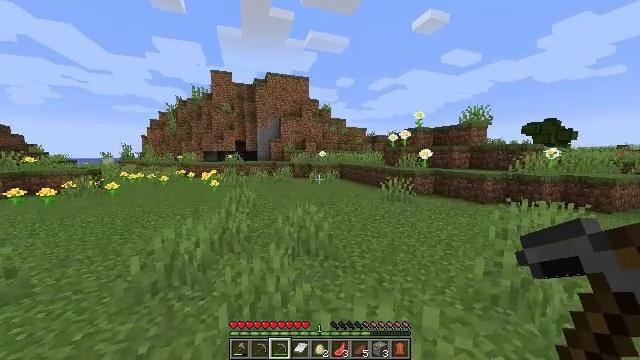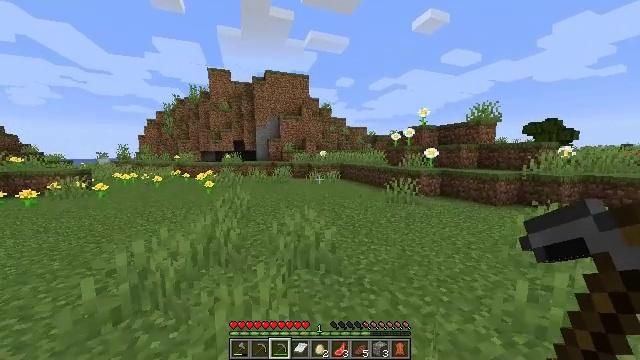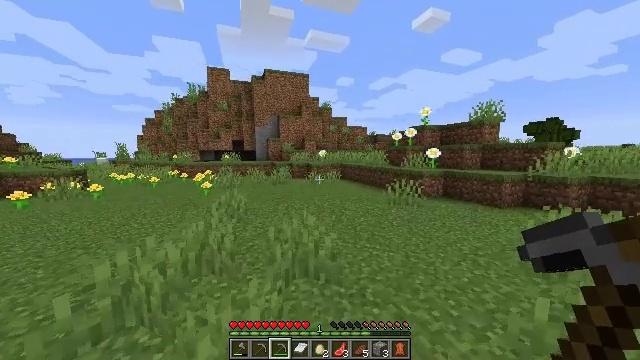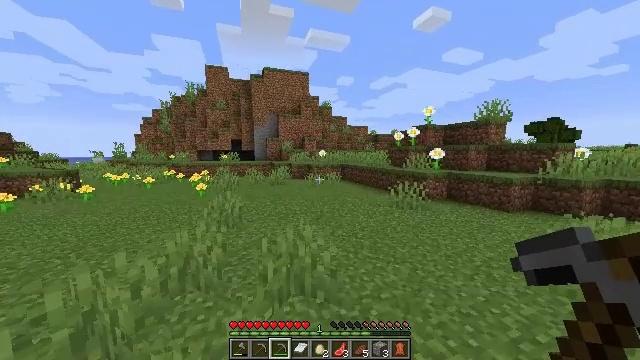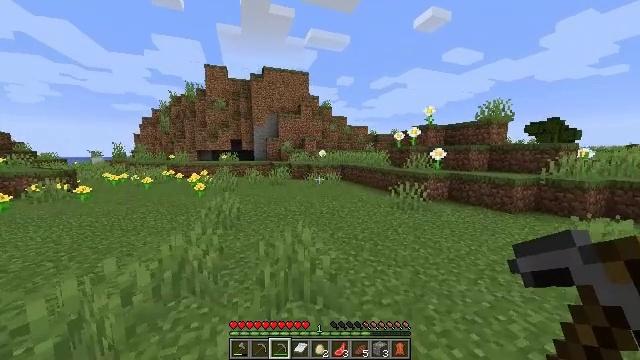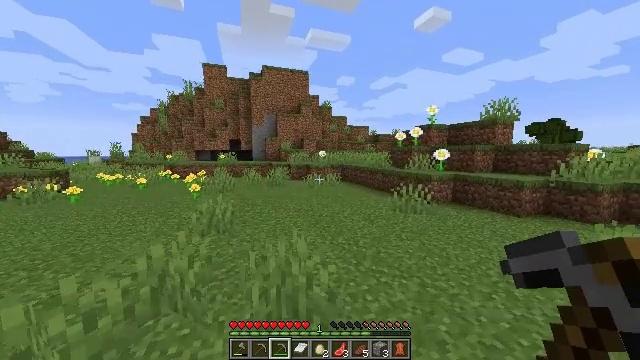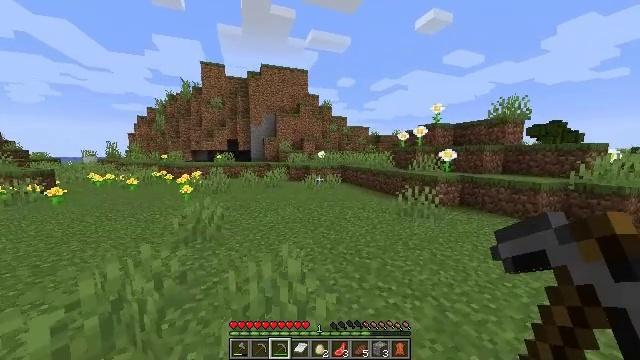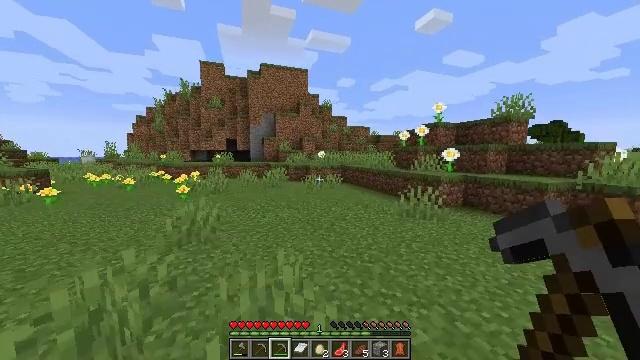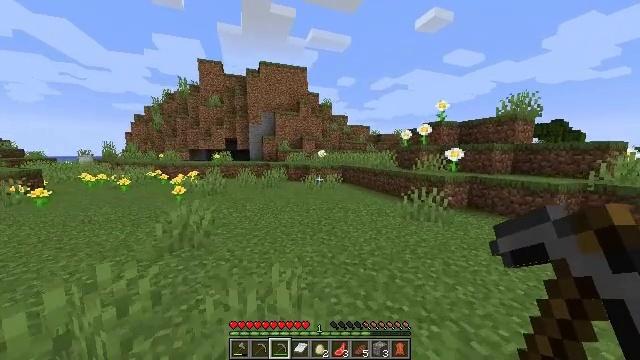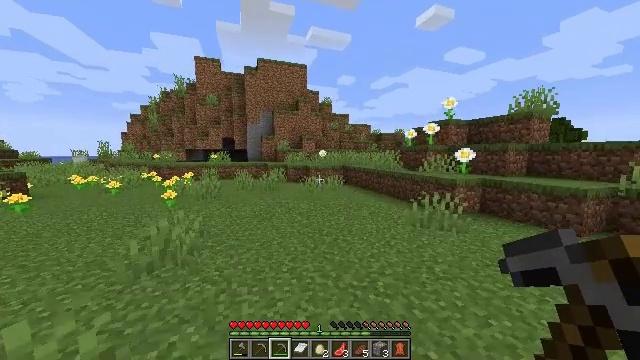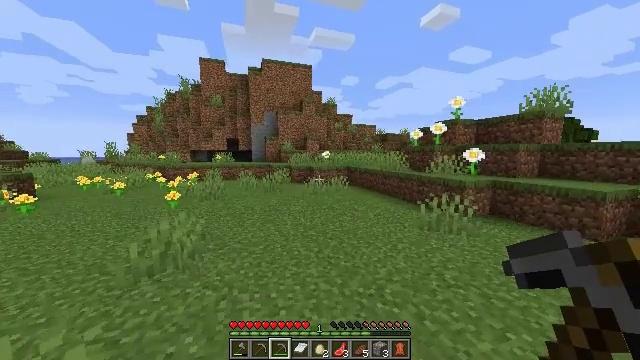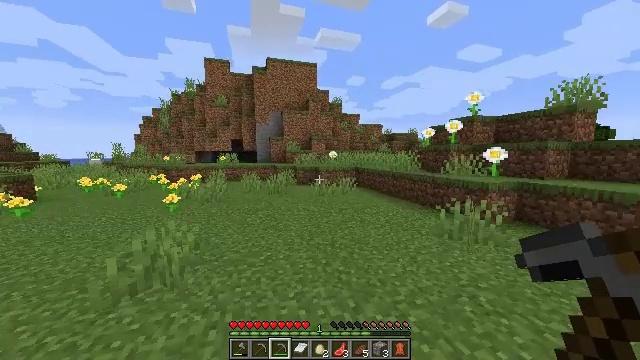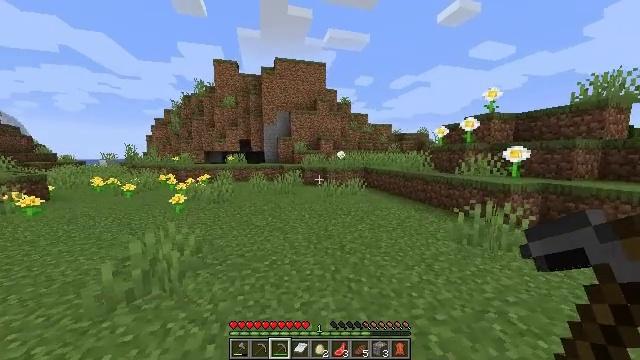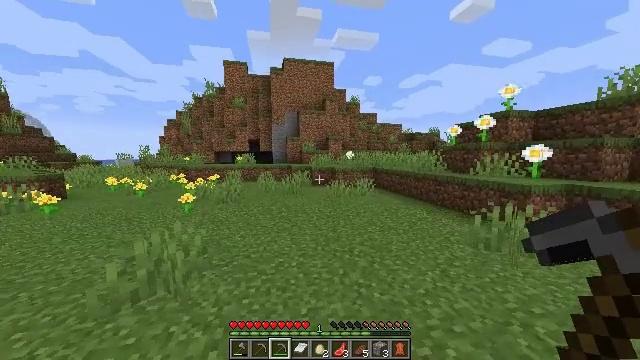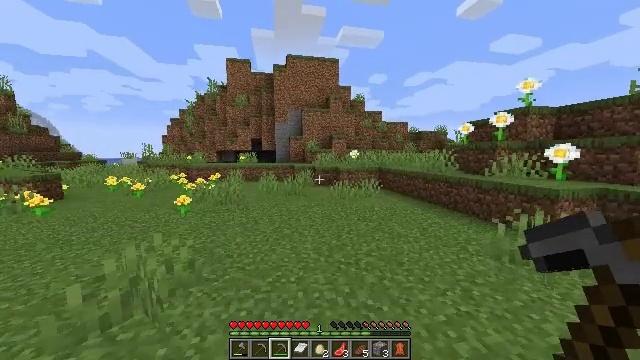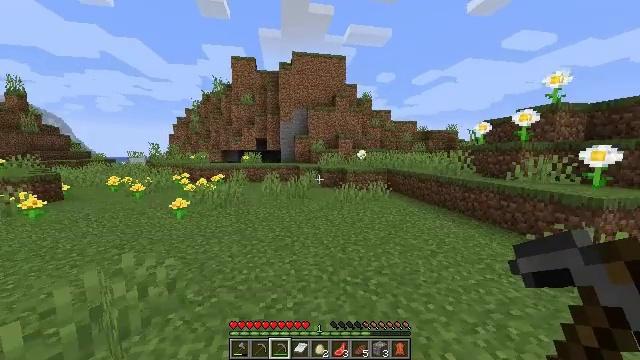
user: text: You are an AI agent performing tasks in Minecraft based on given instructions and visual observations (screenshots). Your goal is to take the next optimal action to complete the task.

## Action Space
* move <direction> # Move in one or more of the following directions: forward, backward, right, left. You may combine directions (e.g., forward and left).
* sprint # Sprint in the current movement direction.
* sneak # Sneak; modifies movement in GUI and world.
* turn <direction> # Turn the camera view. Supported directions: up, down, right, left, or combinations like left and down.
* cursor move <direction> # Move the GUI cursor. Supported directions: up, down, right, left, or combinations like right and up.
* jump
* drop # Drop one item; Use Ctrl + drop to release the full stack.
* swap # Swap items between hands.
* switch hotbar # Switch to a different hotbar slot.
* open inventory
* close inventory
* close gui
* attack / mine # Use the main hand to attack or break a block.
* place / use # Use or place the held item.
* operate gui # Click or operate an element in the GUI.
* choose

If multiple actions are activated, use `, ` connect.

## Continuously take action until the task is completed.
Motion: motion action
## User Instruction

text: Mine the sugar cane near rivers.
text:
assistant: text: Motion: move forward, sprint
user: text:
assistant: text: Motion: move forward, sprint
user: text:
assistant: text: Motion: move forward, sprint
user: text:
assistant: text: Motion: move forward, sprint
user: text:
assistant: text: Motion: move forward, sprint
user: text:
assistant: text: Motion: move forward, sprint
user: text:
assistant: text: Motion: move forward, sprint
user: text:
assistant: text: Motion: move forward, sprint
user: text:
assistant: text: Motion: move forward, sprint
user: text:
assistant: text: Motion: move forward, sprint, turn left
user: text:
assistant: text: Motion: move forward, sprint, turn left
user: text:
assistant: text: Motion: move forward, sprint, turn left
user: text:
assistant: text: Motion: move forward, sprint, turn left
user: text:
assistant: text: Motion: move forward, sprint, turn left
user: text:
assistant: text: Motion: move forward, sprint, turn left
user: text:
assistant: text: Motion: move forward, sprint
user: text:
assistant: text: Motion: move forward, sprint
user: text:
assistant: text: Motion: move forward, sprint
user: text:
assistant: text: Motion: move forward, sprint
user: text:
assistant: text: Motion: move forward, sprint
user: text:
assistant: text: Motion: move forward, sprint
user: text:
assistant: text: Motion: move forward, sprint
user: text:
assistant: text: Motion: move forward, sprint, turn left
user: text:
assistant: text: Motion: move forward, sprint, turn left
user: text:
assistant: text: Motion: move forward, sprint, turn left
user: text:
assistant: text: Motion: move forward, sprint, turn left
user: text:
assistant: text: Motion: move forward, sprint, turn left
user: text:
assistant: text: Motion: move forward, sprint, turn left
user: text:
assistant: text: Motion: move forward, sprint, turn left
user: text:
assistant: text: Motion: move forward, sprint, turn left